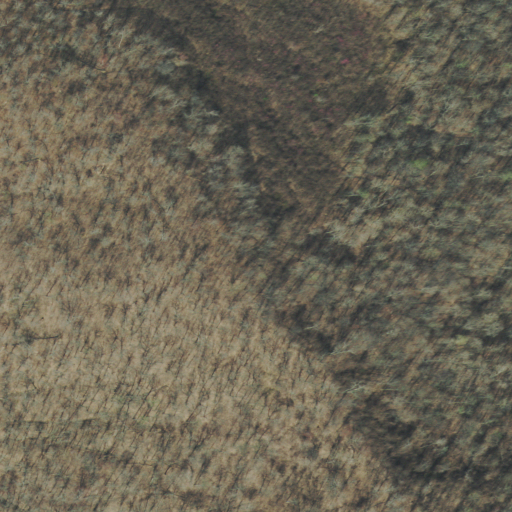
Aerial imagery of ridge(s) in Tennessee named Pond Ridge containing only deciduous forest